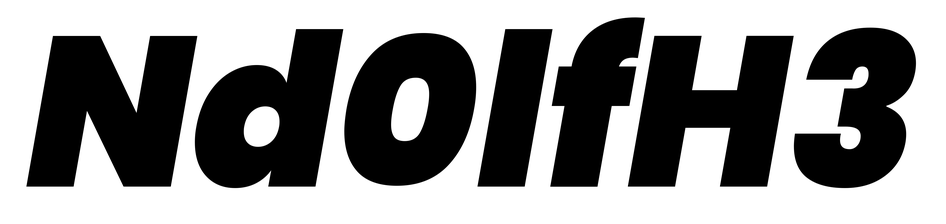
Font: Poppins-BlackItalic